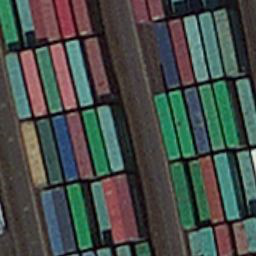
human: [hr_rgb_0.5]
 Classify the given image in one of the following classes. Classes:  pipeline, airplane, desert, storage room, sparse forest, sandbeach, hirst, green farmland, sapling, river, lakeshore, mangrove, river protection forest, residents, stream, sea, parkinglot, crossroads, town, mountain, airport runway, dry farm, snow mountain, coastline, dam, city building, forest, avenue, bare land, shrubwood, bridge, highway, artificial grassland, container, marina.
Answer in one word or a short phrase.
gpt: container